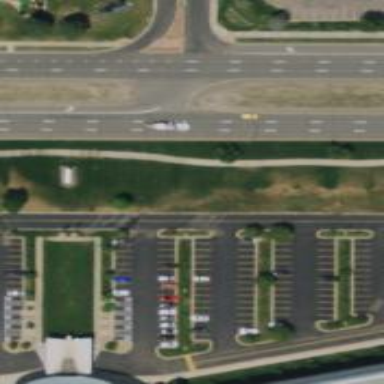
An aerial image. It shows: Parking space.